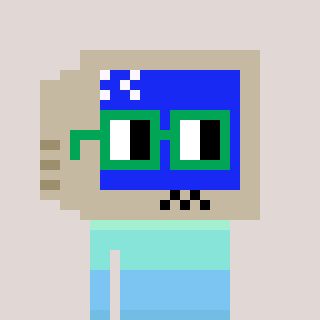
a pixel art character with square green glasses, a old monitor-shaped head and a grayscale-colored body on a warm background